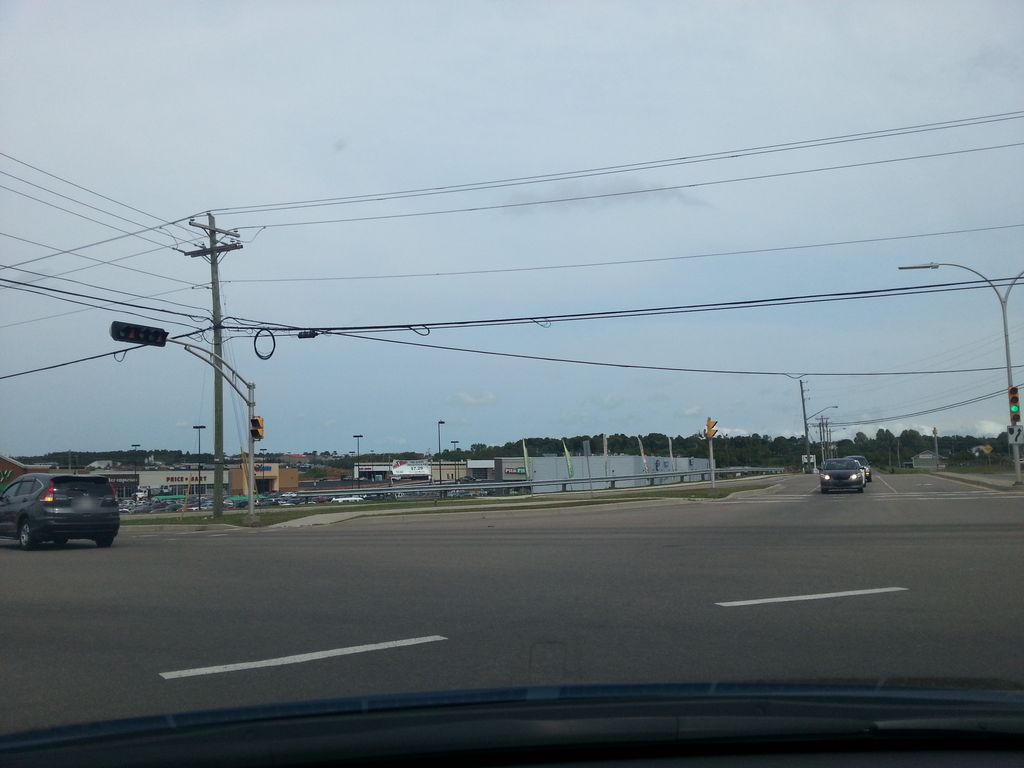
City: charlottetown